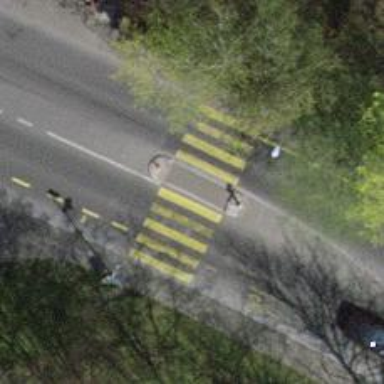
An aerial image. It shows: Tertiary road with dedicated cycle lane on the left.